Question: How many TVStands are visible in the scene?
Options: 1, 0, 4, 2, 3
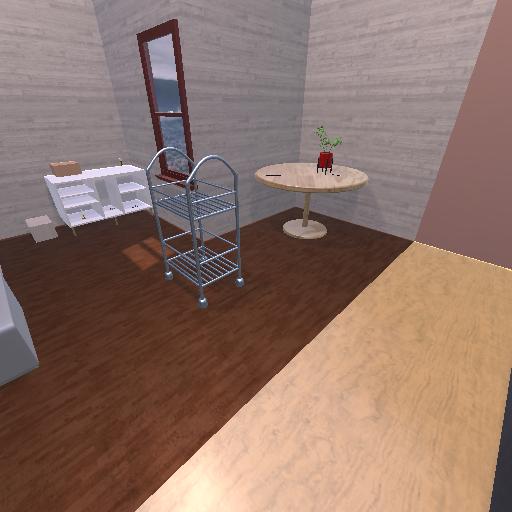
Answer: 1